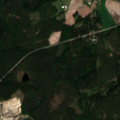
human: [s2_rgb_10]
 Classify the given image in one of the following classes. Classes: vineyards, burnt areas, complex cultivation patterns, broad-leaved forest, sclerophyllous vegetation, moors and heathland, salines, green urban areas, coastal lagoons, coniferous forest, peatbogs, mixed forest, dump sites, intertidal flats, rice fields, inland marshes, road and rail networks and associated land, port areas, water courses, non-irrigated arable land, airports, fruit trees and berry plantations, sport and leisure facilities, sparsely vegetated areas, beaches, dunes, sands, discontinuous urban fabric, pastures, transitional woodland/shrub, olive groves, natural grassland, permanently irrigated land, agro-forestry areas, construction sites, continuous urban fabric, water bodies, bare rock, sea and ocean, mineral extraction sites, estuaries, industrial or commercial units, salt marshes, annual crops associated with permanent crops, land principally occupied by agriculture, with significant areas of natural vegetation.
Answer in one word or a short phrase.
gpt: mineral extraction sites, land principally occupied by agriculture, with significant areas of natural vegetation, coniferous forest, water bodies